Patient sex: F
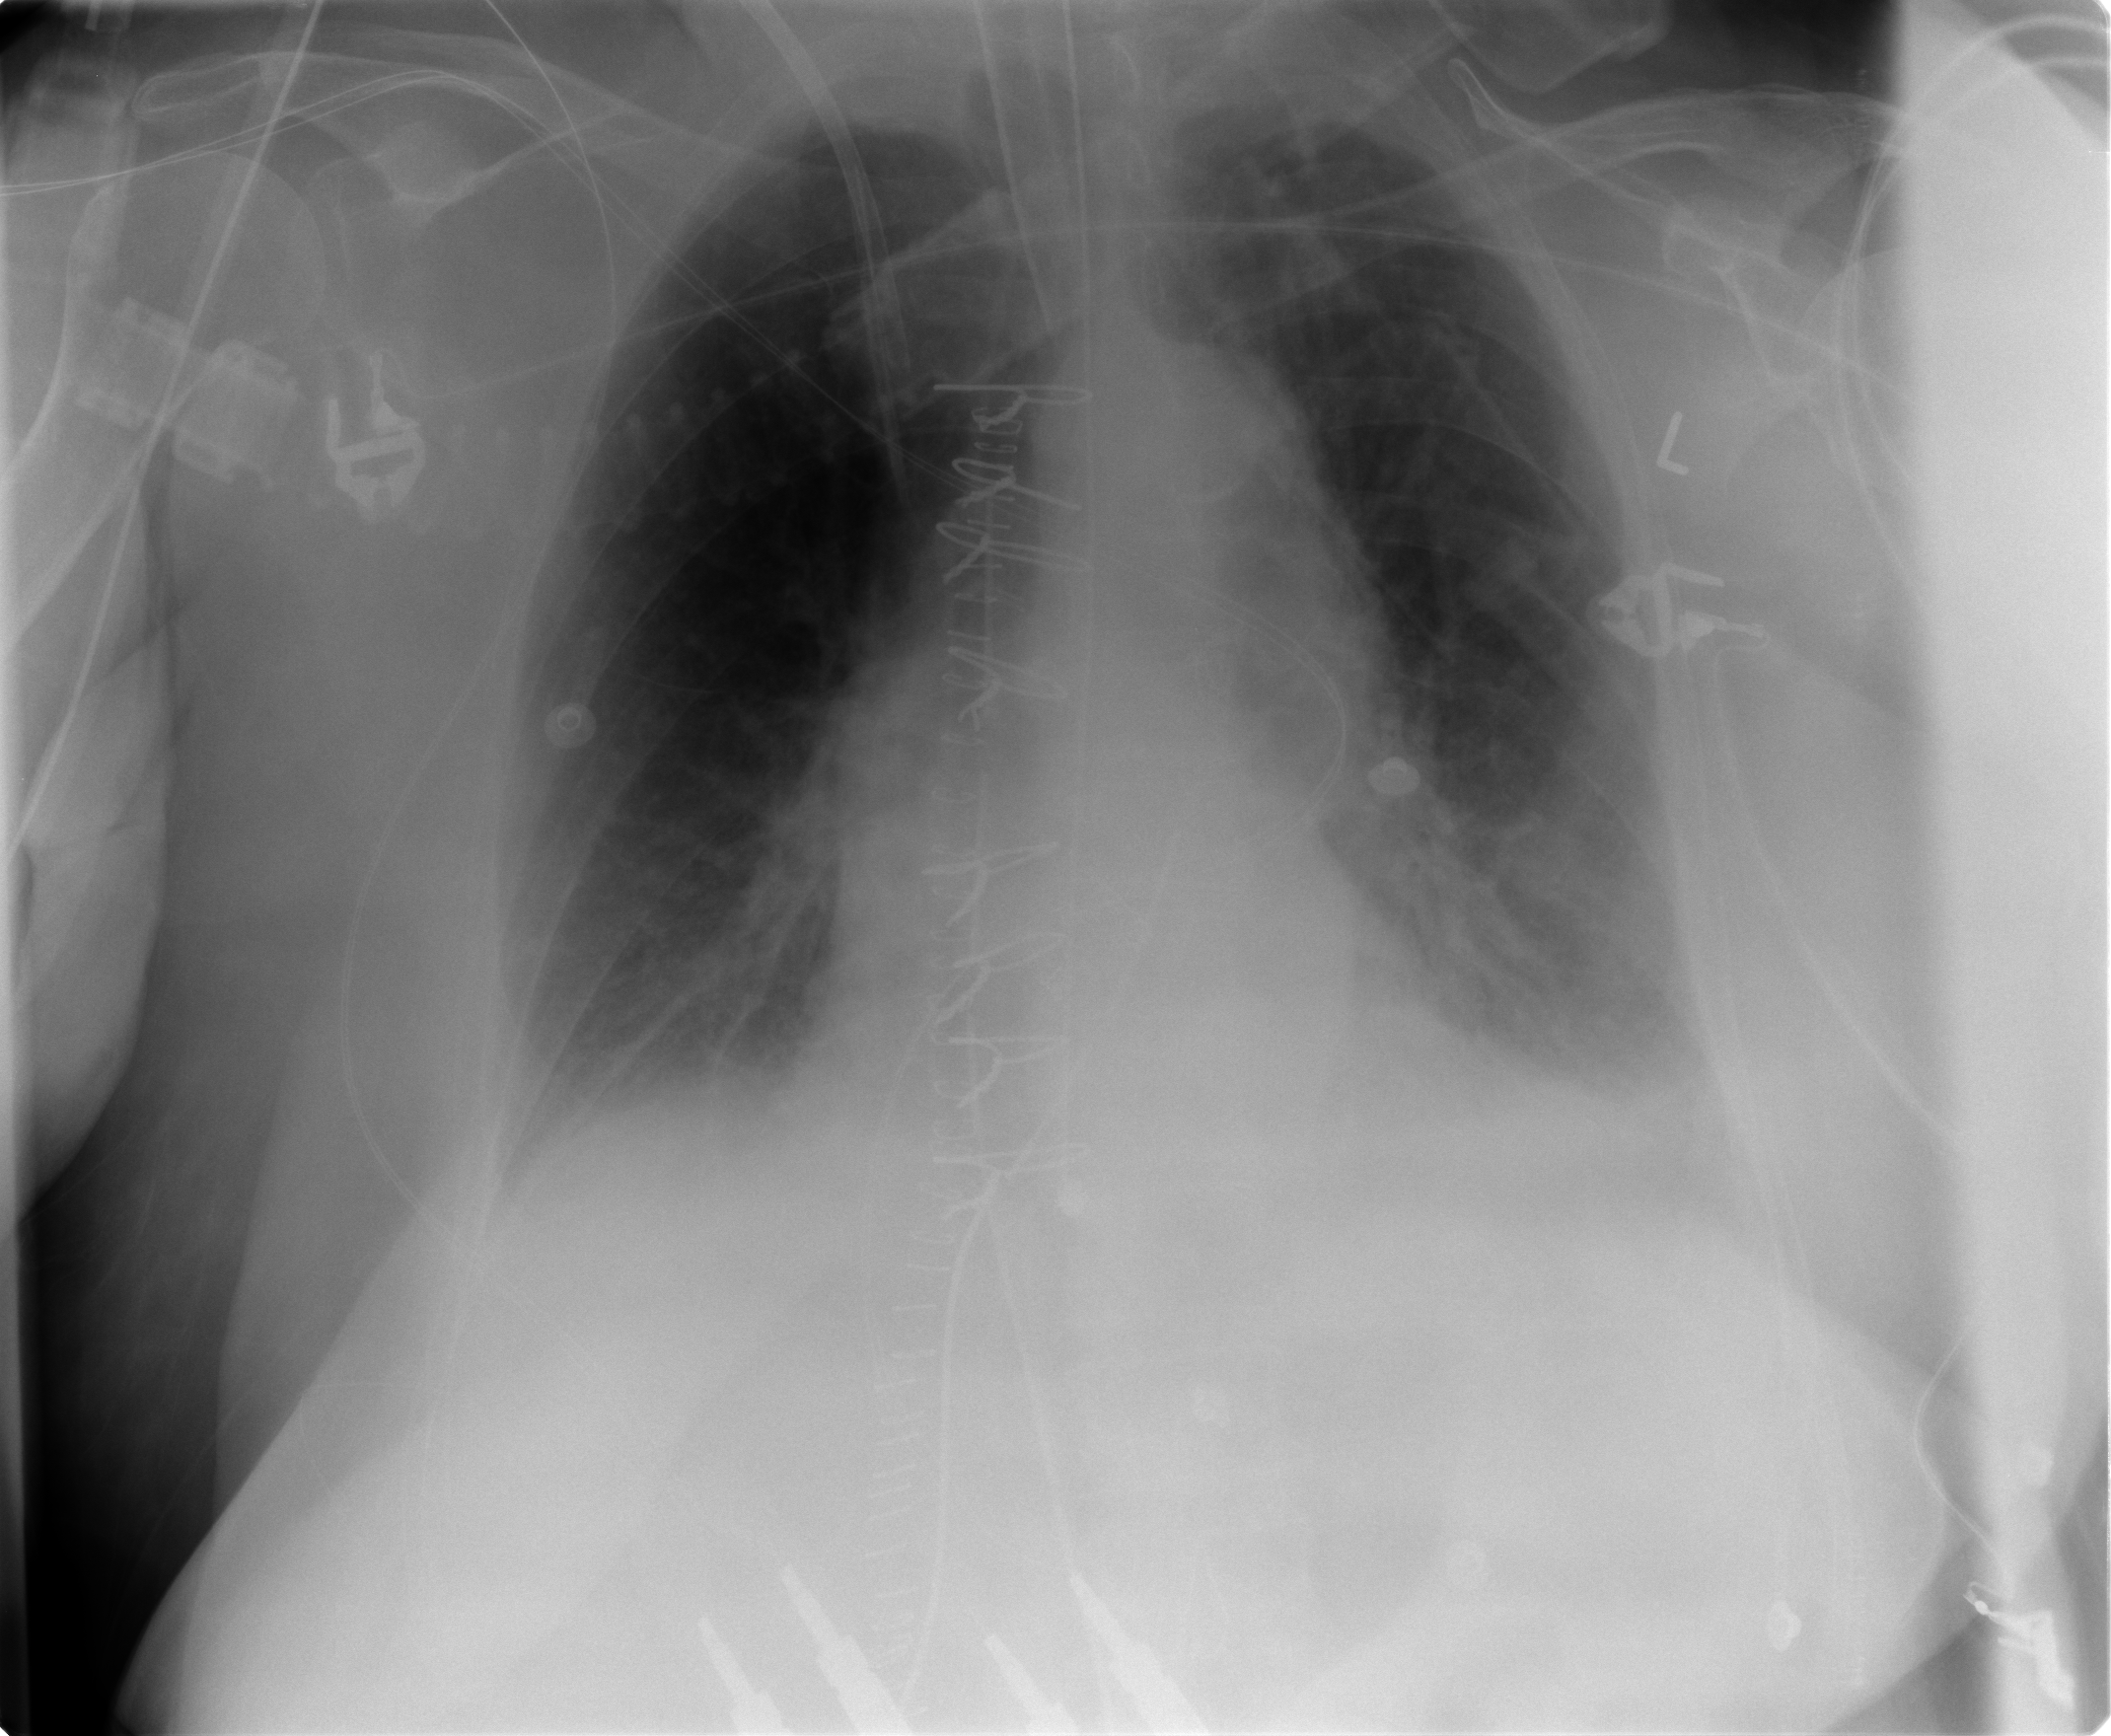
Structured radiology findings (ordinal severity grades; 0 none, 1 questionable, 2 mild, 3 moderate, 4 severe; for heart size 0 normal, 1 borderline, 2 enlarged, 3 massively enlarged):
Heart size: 0
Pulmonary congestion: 2
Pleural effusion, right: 1
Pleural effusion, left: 1
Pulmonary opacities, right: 1
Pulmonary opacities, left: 2
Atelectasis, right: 1
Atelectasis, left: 2